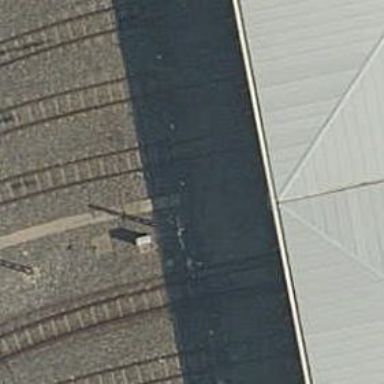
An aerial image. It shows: Yard with electrified contact line.